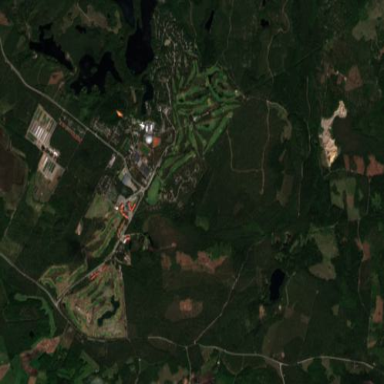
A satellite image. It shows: Golf course.